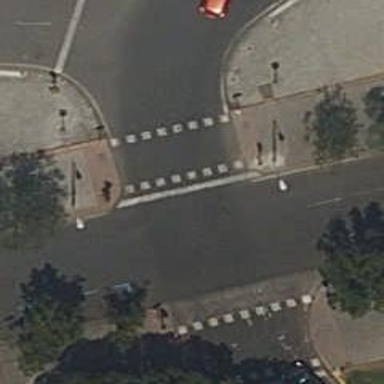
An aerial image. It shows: Traffic signals at road crossing.